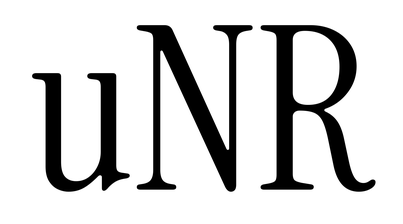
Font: InstrumentSerif-Regular